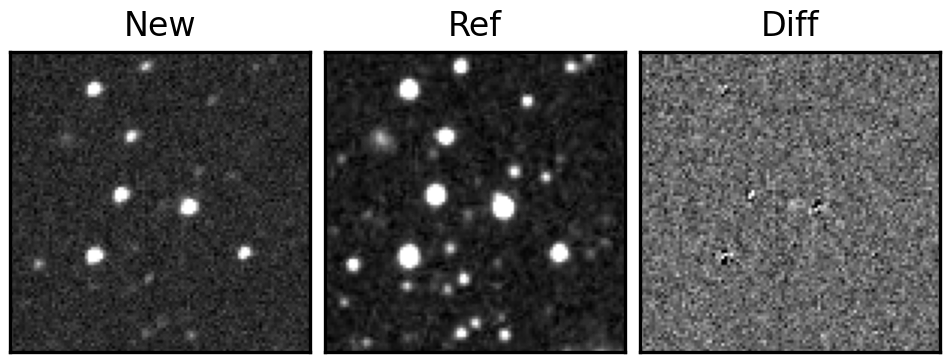
Label: real